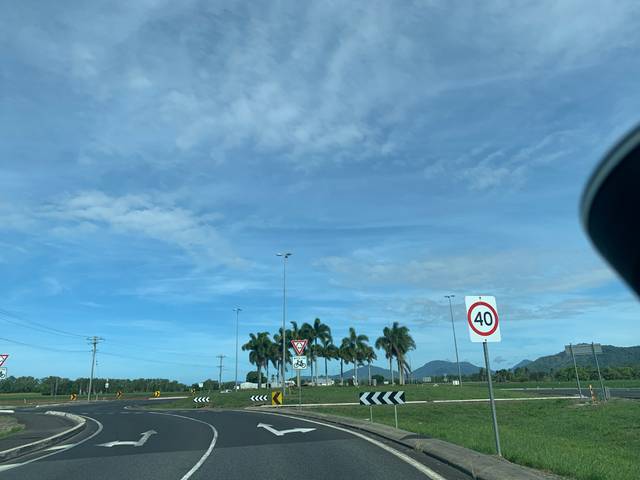
Region: Australia
Coordinates: -16.849, 145.702